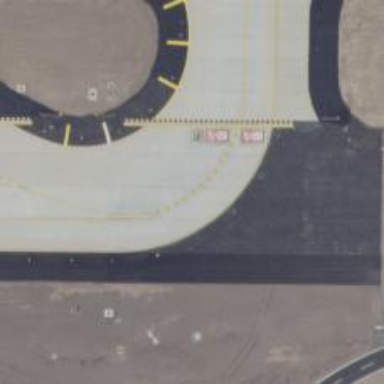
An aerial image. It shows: View of taxiway at the airport.